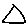
Label: triangle